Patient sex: F
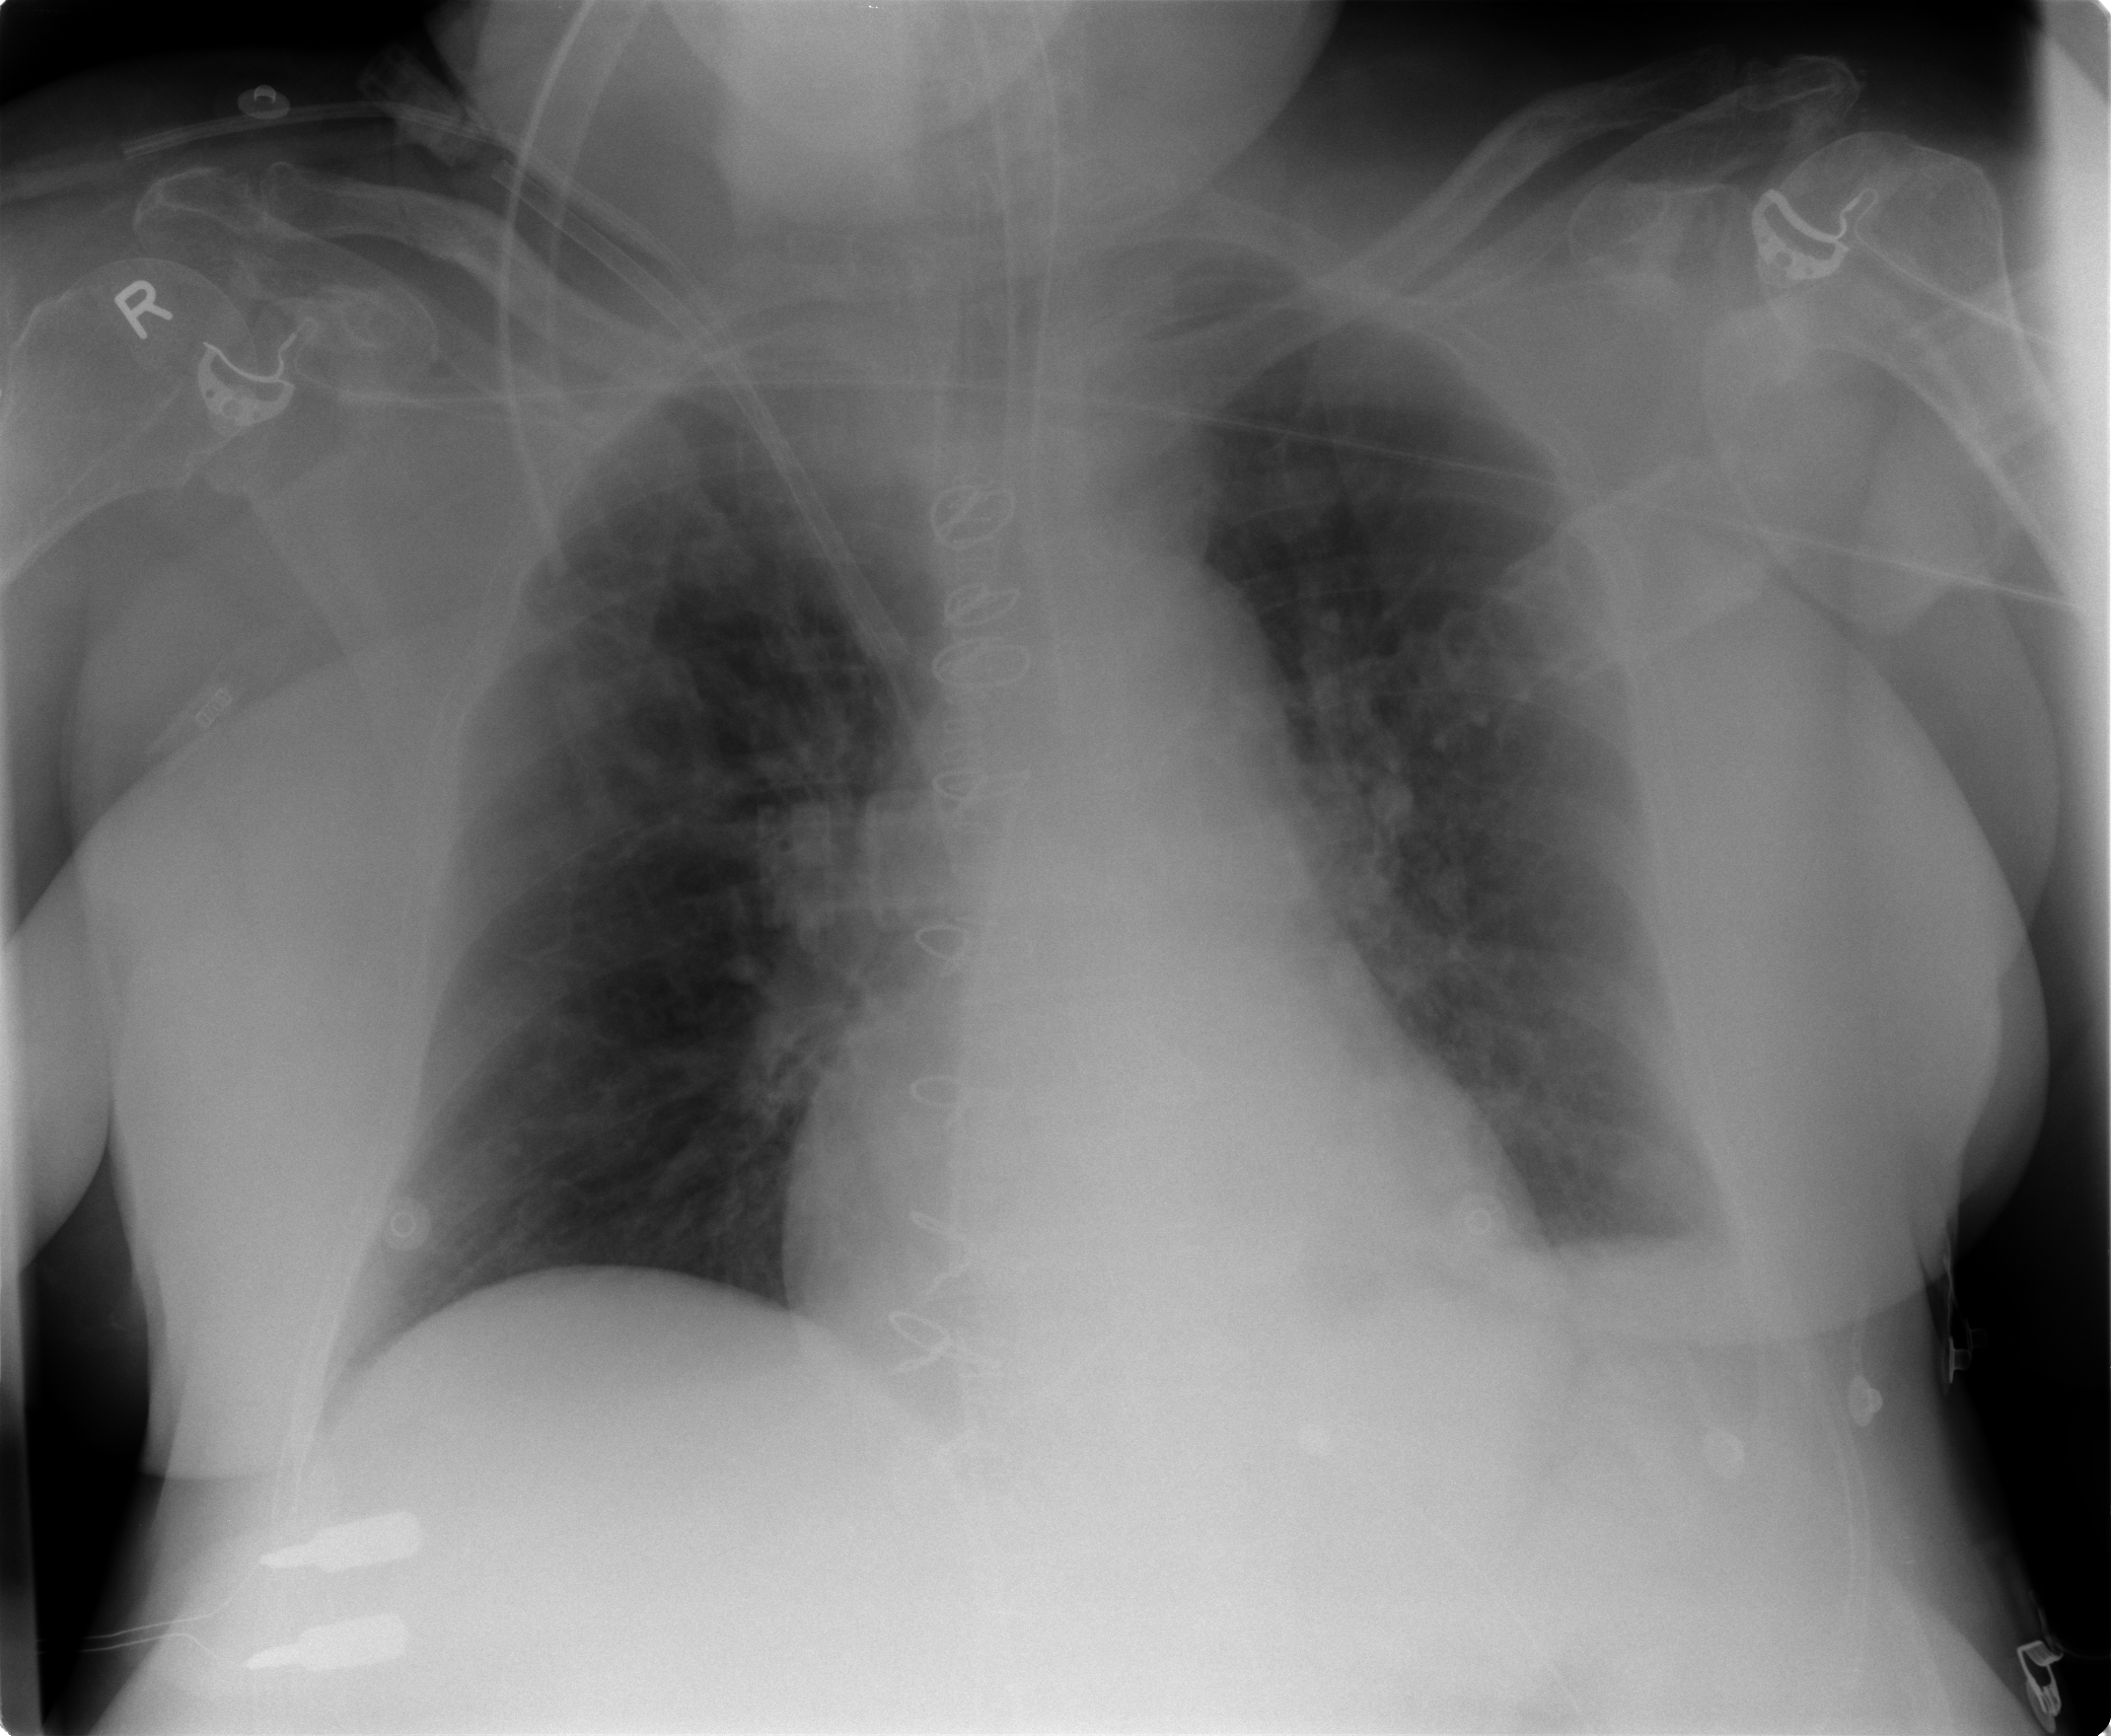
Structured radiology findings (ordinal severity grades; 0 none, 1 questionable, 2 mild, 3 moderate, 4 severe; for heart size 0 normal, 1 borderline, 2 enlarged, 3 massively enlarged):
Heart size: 2
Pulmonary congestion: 1
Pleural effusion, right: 0
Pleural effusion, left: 2
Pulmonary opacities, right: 0
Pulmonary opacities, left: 1
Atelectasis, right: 0
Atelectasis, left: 2